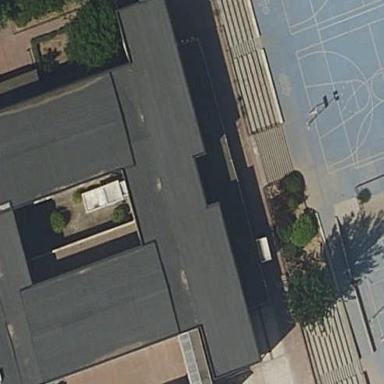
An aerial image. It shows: School building.